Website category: university
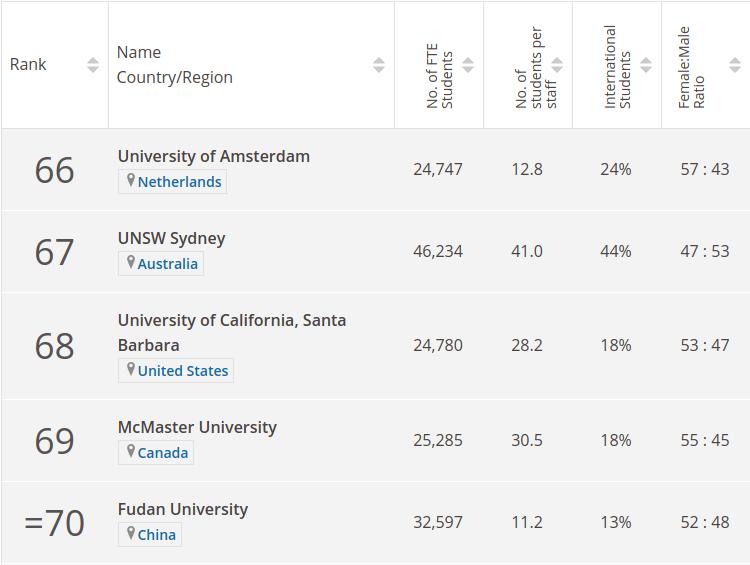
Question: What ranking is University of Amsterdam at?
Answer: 66

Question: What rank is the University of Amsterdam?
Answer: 66

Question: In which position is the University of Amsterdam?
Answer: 66

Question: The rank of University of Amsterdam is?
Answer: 66

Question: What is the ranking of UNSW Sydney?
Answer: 67

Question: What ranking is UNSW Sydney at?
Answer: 67

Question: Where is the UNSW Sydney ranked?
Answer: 67

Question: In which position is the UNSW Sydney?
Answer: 67

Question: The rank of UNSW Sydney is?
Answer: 67

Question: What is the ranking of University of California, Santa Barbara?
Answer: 68

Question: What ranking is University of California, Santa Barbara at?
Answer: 68

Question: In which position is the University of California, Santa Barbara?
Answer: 68

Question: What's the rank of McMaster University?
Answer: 69

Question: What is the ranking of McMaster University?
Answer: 69

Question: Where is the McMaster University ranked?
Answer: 69

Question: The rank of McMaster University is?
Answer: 69

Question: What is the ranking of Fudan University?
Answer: =70

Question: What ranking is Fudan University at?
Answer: =70

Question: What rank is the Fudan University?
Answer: =70

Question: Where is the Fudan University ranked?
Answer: =70

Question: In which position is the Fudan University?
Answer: =70

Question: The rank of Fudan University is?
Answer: =70

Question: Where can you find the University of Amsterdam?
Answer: Netherlands

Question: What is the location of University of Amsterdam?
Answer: Netherlands

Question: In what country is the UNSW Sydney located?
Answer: Australia

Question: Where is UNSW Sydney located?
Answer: Australia

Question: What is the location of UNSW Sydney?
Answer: Australia

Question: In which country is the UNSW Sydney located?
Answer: Australia

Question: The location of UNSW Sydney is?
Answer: Australia

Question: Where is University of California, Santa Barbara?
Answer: United States

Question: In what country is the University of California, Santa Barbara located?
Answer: United States

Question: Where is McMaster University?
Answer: Canada

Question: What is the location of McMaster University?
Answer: Canada

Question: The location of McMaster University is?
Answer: Canada

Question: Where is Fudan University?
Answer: China

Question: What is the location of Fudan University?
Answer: China

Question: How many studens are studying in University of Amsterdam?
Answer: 24,747

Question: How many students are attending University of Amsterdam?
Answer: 24,747

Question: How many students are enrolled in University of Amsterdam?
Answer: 24,747

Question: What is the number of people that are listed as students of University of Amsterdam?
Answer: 24,747

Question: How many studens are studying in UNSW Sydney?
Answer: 46,234

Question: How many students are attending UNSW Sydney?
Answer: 46,234

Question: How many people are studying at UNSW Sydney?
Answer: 46,234

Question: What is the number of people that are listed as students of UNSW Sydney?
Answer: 46,234

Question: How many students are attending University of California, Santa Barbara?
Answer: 24,780

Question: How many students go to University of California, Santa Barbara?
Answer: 24,780

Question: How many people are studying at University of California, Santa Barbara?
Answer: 24,780

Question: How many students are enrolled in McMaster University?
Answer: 25,285

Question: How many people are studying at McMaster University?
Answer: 25,285

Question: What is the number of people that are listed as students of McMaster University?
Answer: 25,285

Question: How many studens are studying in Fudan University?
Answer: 32,597

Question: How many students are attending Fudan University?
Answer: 32,597

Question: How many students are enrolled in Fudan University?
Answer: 32,597

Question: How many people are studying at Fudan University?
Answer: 32,597

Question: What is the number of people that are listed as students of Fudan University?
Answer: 32,597

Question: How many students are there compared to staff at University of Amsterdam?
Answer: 12.8

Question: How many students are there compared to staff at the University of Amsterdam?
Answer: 12.8

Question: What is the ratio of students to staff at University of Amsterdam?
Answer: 12.8

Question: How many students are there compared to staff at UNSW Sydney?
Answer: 41.0

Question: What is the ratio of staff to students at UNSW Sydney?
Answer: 41.0

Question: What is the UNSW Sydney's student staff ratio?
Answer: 41.0

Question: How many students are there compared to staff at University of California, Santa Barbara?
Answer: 28.2

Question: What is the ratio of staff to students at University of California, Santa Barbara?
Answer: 28.2

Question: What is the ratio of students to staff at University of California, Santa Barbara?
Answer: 28.2